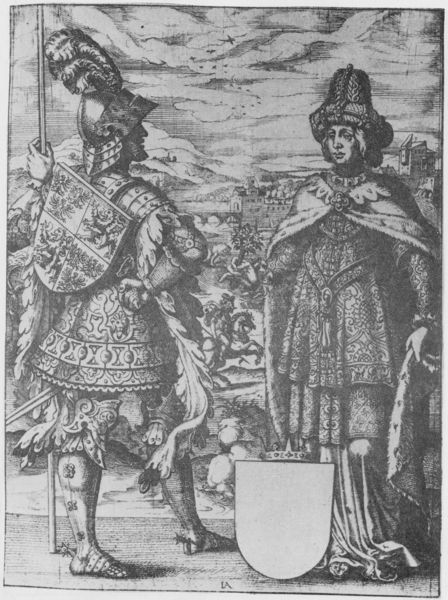
Titel: Bildnis des Grimold
Künstler: Jost Amman
Institution: (Seriendruck)
Schlagwörter: feder, hand, himmel, kampf, mann, umhang, vogel, wolken, landschaft, menschen, stadt, frau, geste, grau, hintergrund, hut, hüte, kleid, männer, schmuck, schwarz, weiss, zeichnung, ausblick, blick, dame, haus, tier, weg, gespräch, haube, muster, ornament, rock, jung, mützen, arm, falten, federn, gesicht, hermelin, mensch, pelz, stehen, bildnis, hände, portrait, porträt, hügel, natur, vögel, brücke, boden, fransen, gewand, haare, kostüm, mantel, adel, paar, brosche, krone, renaissance, pferd, reiter, federhut, reiten, kopfbedeckung, füße, düster, ansicht, zwei, schuhe, berge, leer, grafik, graphik, hof, flus, schlacht, könig, lanze, zwei personen, faltenwurf, trübe, hüften, schild, stolz, gestützt, burg, druck, druckgraphik, schnitt, stich, schwarzweiß, schwert, schwerter, waffen, soldat, degen, helm, stiefel, herrscher, treffen, ritter, verhandlung, rüstung, verziert, wappen, harnisch, löwen, hüfte, ross, mittelalter, krieger, begegnung, adelig, speer, sporen, weinranken, kupferstich, zwichnung, geschmückt, spore, hintergrunf, graviert, helmzier, wappenschild, matel, greife, wappens, ammann; jost, appen, grütel, rüctung, schildw, hemzier, spoeer, zaddeln, ruckstich, harschnisch